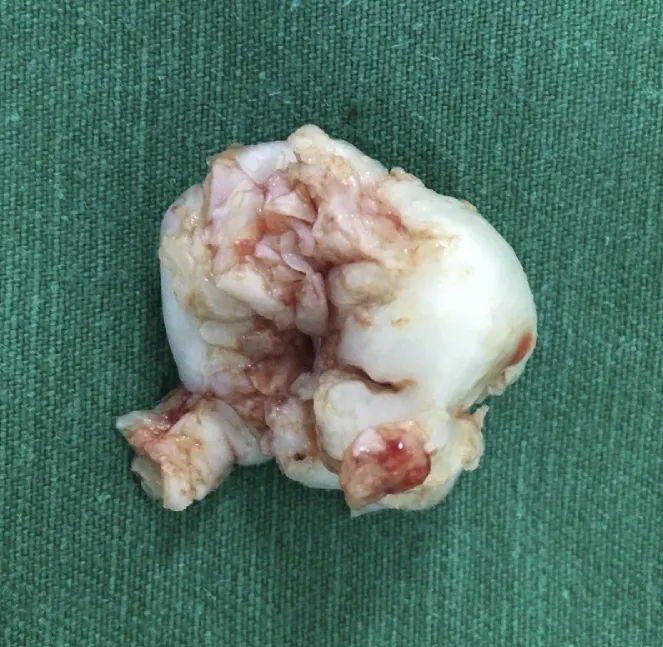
On macroscopic pathology, the tumor was a well-defined, lobulated, pearly mass.
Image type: medical_photograph (other_medical_photograph)